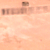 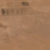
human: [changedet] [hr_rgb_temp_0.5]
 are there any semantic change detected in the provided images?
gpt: There is no change to mention.